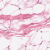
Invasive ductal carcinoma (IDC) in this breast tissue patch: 0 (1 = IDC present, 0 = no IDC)